Aerial crown-view tile of a tropical tree (Barro Colorado Island, Panama), acquired 20250317:
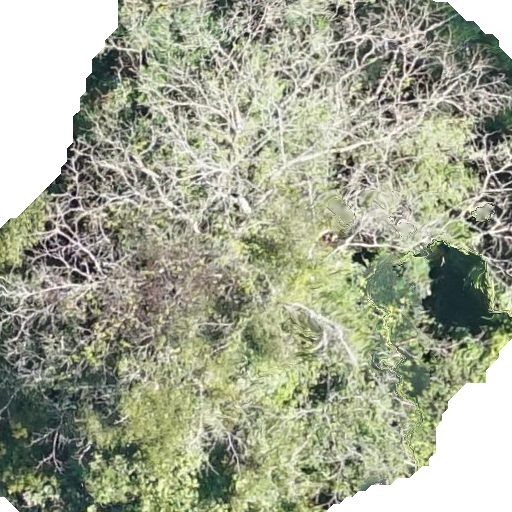
Species: Hura crepitans
GBIF accepted scientific name: Hura crepitans
Crown area: 427.248 m²